Field crop: maize
Growth stage: 2
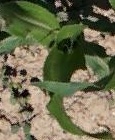
Species: maize